Question: On my iPhone app I'm using a SQLite database, and for that I'm relying on <URL>.
On iPhones with iOS 5, that initial DB access takes, at max, 10s, but on iOS 6 it takes between 30s and 2m40s (this on iPhone 4 and 4S, on iPhone 5 it takes around 15-20s).
OIne thing that I noticed is that the times are always consistent, if on one phone it takes 60s, it will always take ~60s.
Is there any reason for the use of fmdb in iOS 6 to be slower than on iOS 5? Is there a better alternative to fmdb?
In terms of code, here's a sample of what I'm doing:
'''
+ (NSMutableArray*) getLevadas
{
FMDatabase *db = [DBAdapter getDB];
if([db open])
{
FMResultSet *result = [db executeQuery:@"SELECT Levada.Levada_id, Levada.Nome, a.Nome as Inicio, b.Nome as Fim, Dificuldade.NomePT as DificuldadePT, Dificuldade.NomeES as DificuldadeES, Dificuldade.NomeEN as DificuldadeEN, Altitude, Distancia, DescricaoPT, DescricaoEN, DescricaoES, Latitude, Longitude, Autocarro, Levada.dataModificado, a.Sector, Levada.Duracao, b.Sector as SectorFim, GROUP_CONCAT(DISTINCT PalavrasChave.NomePT) as PalavrasChavePT, GROUP_CONCAT(DISTINCT PalavrasChave.NomeEN) as PalavrasChaveEN, GROUP_CONCAT(DISTINCT PalavrasChave.NomeES) as PalavrasChaveES, GROUP_CONCAT(DISTINCT Equipamento.NomeEN) as EquipamentoEN, GROUP_CONCAT(DISTINCT Equipamento.NomePT) as EquipamentoPT, GROUP_CONCAT(DISTINCT Equipamento.NomeES) as EquipamentoES, Levada.Coordenadas, Levada.LongitudeFim, Levada.LatitudeFim, Levada.PontosInteresse, GROUP_CONCAT(DISTINCT Fotos.url) as Fotos FROM Levada, Localizacoes as a, Localizacoes as b, Dificuldade, Levada_has_PalavrasChave, PalavrasChave, Levada_has_Equipamento, Equipamento, Fotos WHERE ((Inicio_id = a.Localizacoes_id) AND (Fim_id = b.Localizacoes_id) AND (Levada.Dificuldade_id = Dificuldade.Dificuldade_id) AND (Levada.Levada_id = Levada_has_PalavrasChave.Levada_id) AND (PalavrasChave.PalavrasChave_id = Levada_has_PalavrasChave.PalavrasChave_id) AND (Levada.Levada_id = Levada_has_Equipamento.Levada_id) AND (Levada_has_Equipamento.Equipamento_id = Equipamento.Equipamento_id) AND Levada.Levada_id = Fotos.idLevada) GROUP BY Levada.Levada_id ORDER BY Levada.Nome;"];
NSMutableArray *levadas = [[NSMutableArray alloc] init];
while ([result next])
{
Levada *l = [[Levada alloc] init];
[l ID:[NSNumber numberWithInt: [result intForColumn:@"Levada_id"]]];
[l Nome:[result stringForColumn:@"Nome"]];
[l Dificuldade:[result stringForColumn:[NSString stringWithFormat:@"Dificuldade%@", NSLocalizedString(@"lingua", NULL)]]];
[l Distancia:[result objectForColumnName:@"Distancia"]];
[l Duracao:[result stringForColumn:@"Duracao"]];
[l Inicio:[result stringForColumn:@"Inicio"]];
[l Fim:[result stringForColumn:@"Fim"]];
[l Altitude:[result stringForColumn:@"Altitude"]];
[l PalavrasChave:[[result stringForColumn:[NSString stringWithFormat:@"PalavrasChave%@", NSLocalizedString(@"lingua", NULL)]] stringByReplacingOccurrencesOfString:@"," withString:@", "]];
[l Descricao:[result stringForColumn:[NSString stringWithFormat:@"Descricao%@", NSLocalizedString(@"lingua", NULL)]]];
[l Fotos: [[result stringForColumn:@"Fotos"] componentsSeparatedByString:@","]];
[l Latitude:[NSNumber numberWithDouble:[[result stringForColumn:@"Latitude"] doubleValue]]];
[l LatitudeFim:[NSNumber numberWithDouble:[[result stringForColumn:@"LatitudeFim"] doubleValue]]];
[l Longitude:[NSNumber numberWithDouble:[[result stringForColumn:@"Longitude"] doubleValue]]];
[l LongitudeFim:[NSNumber numberWithDouble:[[result stringForColumn:@"LongitudeFim"] doubleValue]]];
[l Coordenadas:[result stringForColumn:@"Coordenadas"]];
[l Equipamento: [[result stringForColumn:[NSString stringWithFormat:@"Equipamento%@", NSLocalizedString(@"lingua", NULL)]] componentsSeparatedByString:@","]];
[l DataModificado:[result stringForColumn:@"dataModificado"]];
[l Sector: [result stringForColumn:@"Sector"]];
[l SectorFim: [result stringForColumn:@"SectorFim"]];
[l Autocarro: [result stringForColumn:@"Autocarro"]];
[levadas addObject:l];
}
[result close];
[db close];
return levadas;
}
return nil;
}
'''
'''
+ (FMDatabase*) getDB
{
[DBAdapter copyDatabaseIfNeeded];
FMDatabase *db = [FMDatabase databaseWithPath:[DBAdapter getDBPath]];
[db setLogsErrors:YES];
return db;
}
+ (void) copyDatabaseIfNeeded
{
NSFileManager *fileManager = [NSFileManager defaultManager];
NSError *error;
NSString *dbPath = [DBAdapter getDBPath];
BOOL success = [fileManager fileExistsAtPath:dbPath];
if(!success)
{
NSString *defaultDBPath = [[[NSBundle mainBundle] resourcePath] stringByAppendingPathComponent:@"WalkMe.sqlite"];
success = [fileManager copyItemAtPath:defaultDBPath toPath:dbPath error:&error];
}
}
+ (NSString *) getDBPath
{
NSArray *paths = NSSearchPathForDirectoriesInDomains(NSDocumentDirectory, NSUserDomainMask, YES);
NSString *documentsDir = [paths objectAtIndex:0];
return [documentsDir stringByAppendingPathComponent:@"WalkMe.sqlite"];
}
'''
Here's a screenshot of the time profiling:

From what I can gather the most time consuming is the [FMResultSet next] instruction, more specifically on 'rc = sqlite3_step([_statement statement]);' inside the FMDB next code. So I'm guessing the problem really is the SELECT statement.
'SELECT Levada_id FROM Levada' .
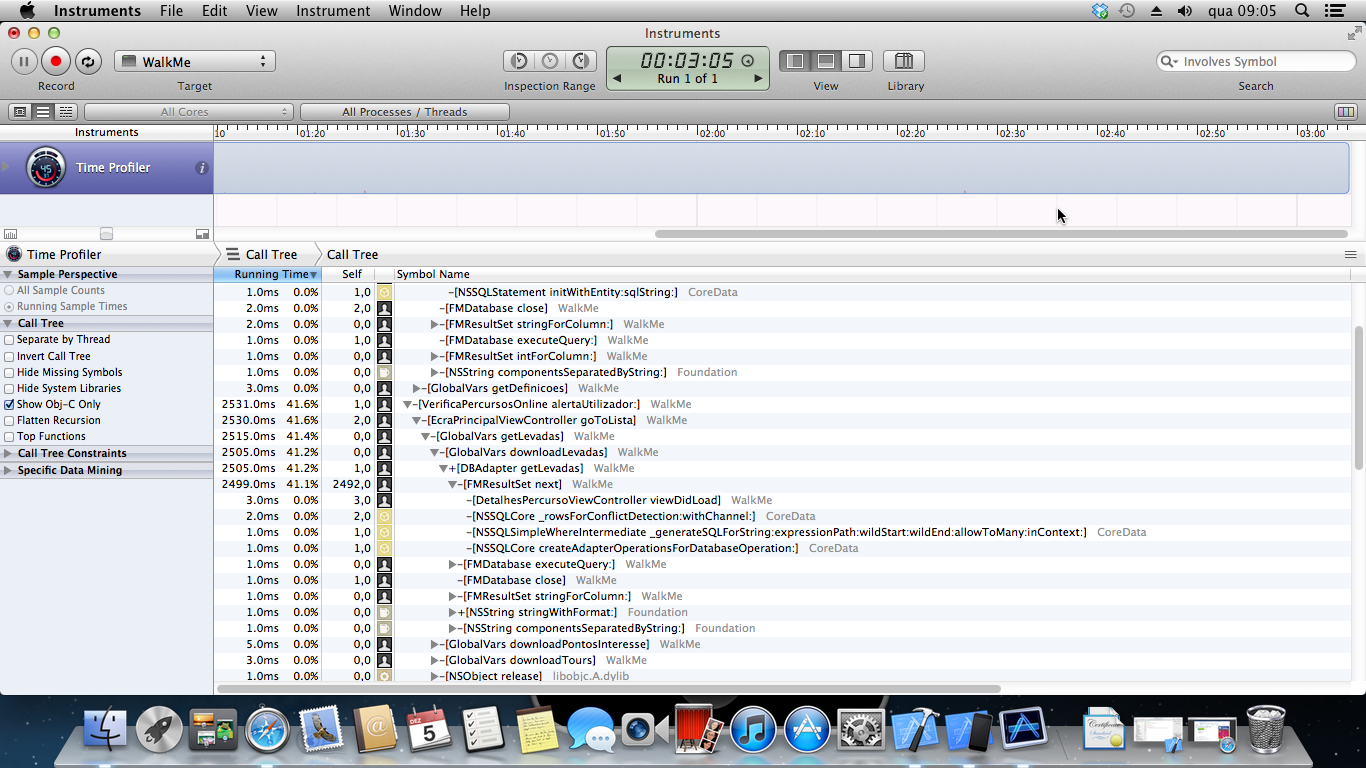
Answer: Having spent some time going through FMDB code in detail, there's nothing there which would account for those sorts of delays. FMDB is a pretty thin wrapper, and almost certainly is not accountable for the behavior. There are also enough SQLite/FMDB users out there, I'll be very surprised if there's actually a SQLite/FMDB related problem in iOS 6. I would have thought that we would have heard a lot about it by now if there was.
But glancing at your SELECT statement, that appears to be pretty complex and if I were to wager money, if the problem is actually database related, I bet that's the source of the delay. This would be easy to verify if you single-step through your code. Or put in NSLog statements before and after and you'll get timestamped log statements, which illuminate the problem.
Bottom line, assuming the problem is actually database related, it's almost certainly a SQLite issue. If you rewrite this function to do everything using 'sqlite3_xxx()' calls, you'll probably see the same performance issues. Having said that, I haven't seen any performance issues with FMDB/SQLite with the shift to iOS6. I also would have thought that we would have heard blood curdling howls if there was some widespread performance problem with SQLite/FMDB on iOS 6.
I'd focus on putting that sql statement through SQLite's <URL>, and then optimize the tables, making sure you have the appropriate indexes or otherwise restructuring the SQL. Just open the database in SQLite on your computer and try analyzing the query there.
In terms of what could cause this sort of performance issue on iOS 6 vs iOS 5, I'm not familiar with any changes in how it's opening databases.
It will be very interesting to hear if your profiling confirms a problem with SQLite, or rather if it's something completely unrelated to SQLite/FMDB.
---
I decided to check to see if there were any interesting configuration changes between the SQLite configuration in iOS 5.1.1 and 6.0.1, but nothing jumps out at me. (A different threading model could definitely affect performance, but they look the same.) iOS 6 is definitely using a slightly newer version of SQLite, but I doubt that would affect it negatively.